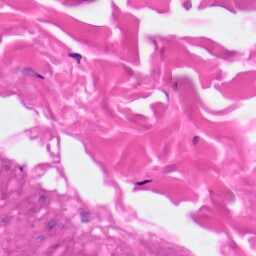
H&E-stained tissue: Skin